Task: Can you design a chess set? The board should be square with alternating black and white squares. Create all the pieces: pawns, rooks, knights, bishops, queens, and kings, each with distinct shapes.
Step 3986:
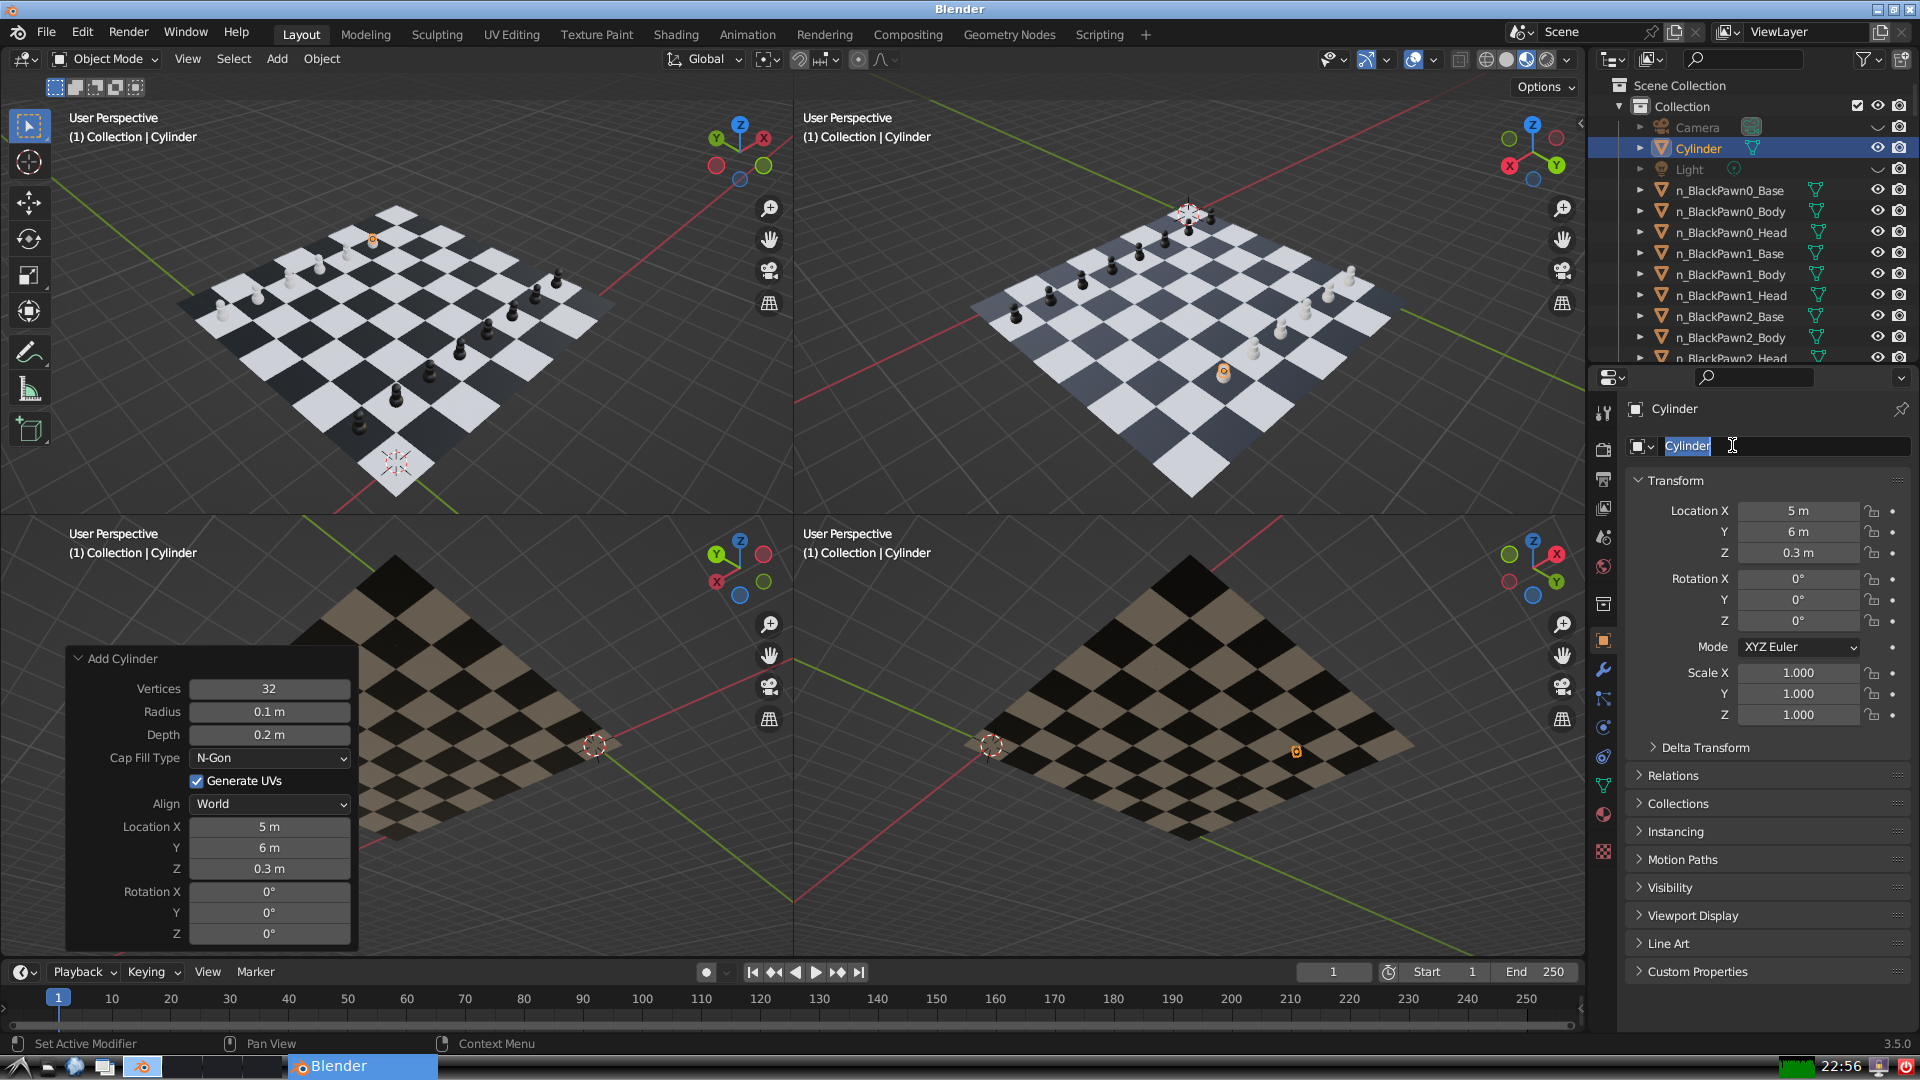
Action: input_text: n_WhitePawn5_Body